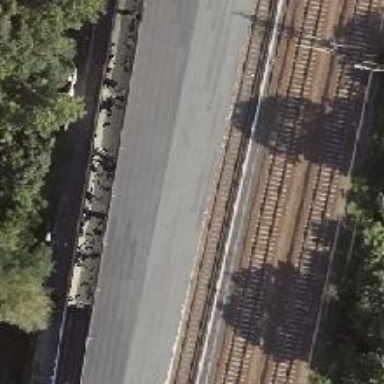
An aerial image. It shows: Light rail electrified with bottom rail electrification.